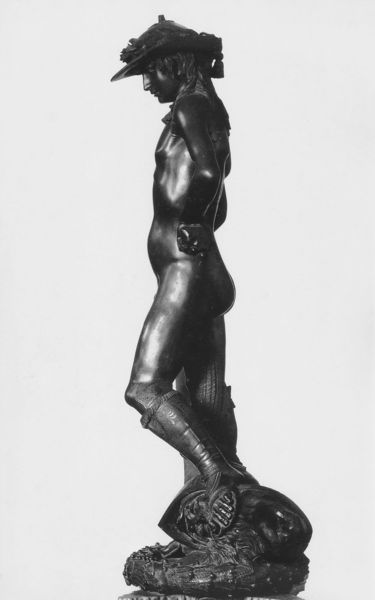
Titel: David mediceo
Künstler: Donatello
Institution: Florenz, Museo Nationale del Bargello, Salone di Donatello
Schlagwörter: akt, kampf, kopf, mann, nackt, brust, frau, hut, mund, nase, profil, schwarz, jung, arme, augen, barock, haupt, figur, haare, kinn, renaissance, skulptur, statue, hintern, büste, glanz, sandalen, bauch, bronze, halbakt, plastik, podest, junge, knie, zehen, antike, gesäss, knabe, ideal, seite, schwert, faust, schlange, helm, stiefel, kranz, rüstung, sieg, sandale, jüngling, antik, krieger, florenz, frei, quast, david, metal, sieger, drache, schutz, bronzeplastik, profilansicht, bargello, medici, daniel, figure, figurine, schuhwerk, freistehend, goliath, elle, donatello, herabsehen, po, hat, 1460, naked, freiplastik, sandaen